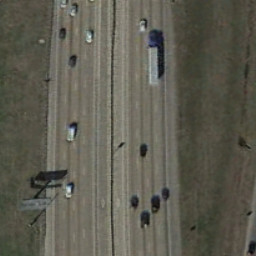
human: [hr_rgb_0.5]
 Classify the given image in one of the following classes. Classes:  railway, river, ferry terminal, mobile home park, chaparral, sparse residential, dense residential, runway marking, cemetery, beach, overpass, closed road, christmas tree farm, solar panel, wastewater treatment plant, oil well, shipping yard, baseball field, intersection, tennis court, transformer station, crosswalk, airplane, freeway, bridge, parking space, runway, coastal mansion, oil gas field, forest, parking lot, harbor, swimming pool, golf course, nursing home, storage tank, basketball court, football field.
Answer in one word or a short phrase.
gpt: freeway